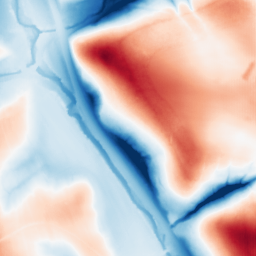
Category: multiscale
Decomposition family: dog_multiscale
Decomposition parameters: sigma_ratio: 2
n_scales: 6
base_sigma: 0.5
Upsampling method: fft_zeropad
Upsampling parameters: scale: 4
Upsampling scale: 4